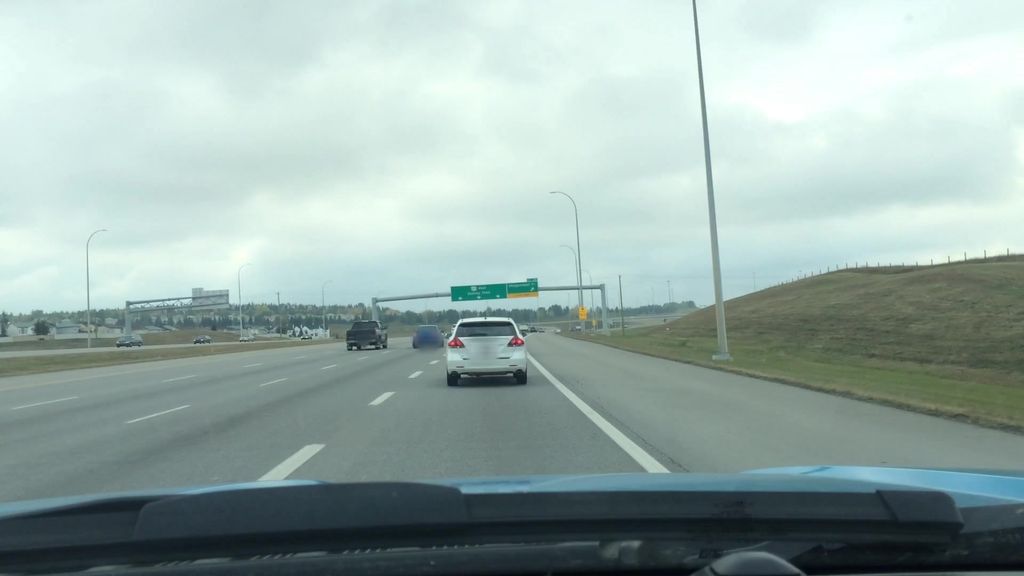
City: calgary